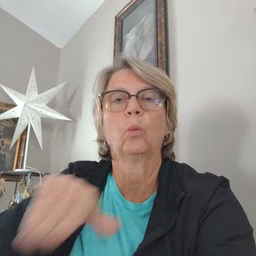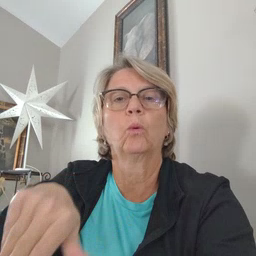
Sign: pool